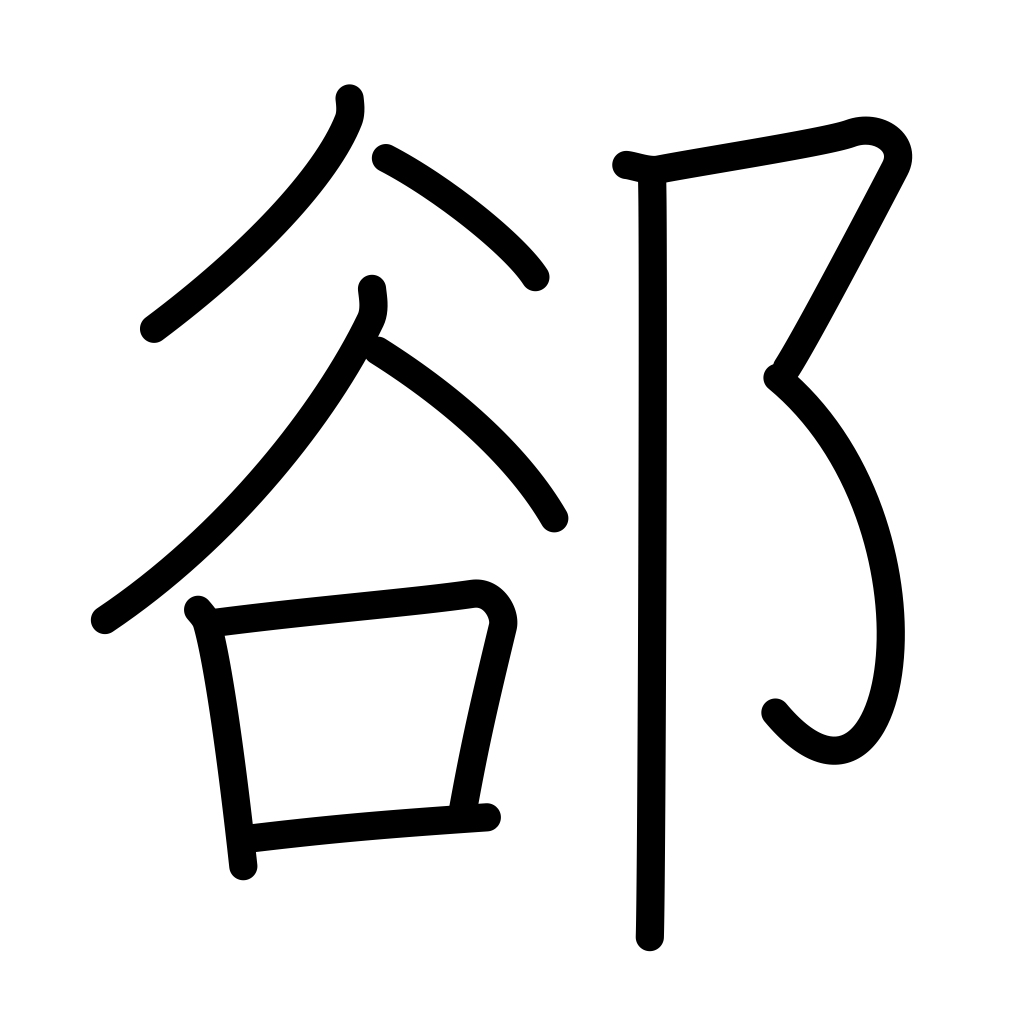
Meaning: crevice, interstice